Echo time (TE): 2.2 ms
Repetition time (TR): 4.4 ms
Flip angle: 110 degrees
Bandwidth: 720 Hz
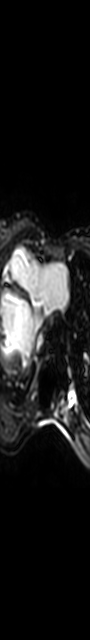
Patient age (years): 18
Disease severity: mild
Diagnoses: CMRArtifactAO|Marfan|Normal
Cardiac structures present: LV (left ventricle), RV (right ventricle), LA (left atrium), RA (right atrium), AO (aorta), PA (pulmonary artery), SVC (superior vena cava), IVC (inferior vena cava)